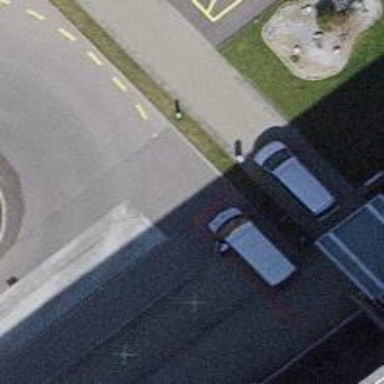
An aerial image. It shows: Bus stop equipped with public transport stop position.